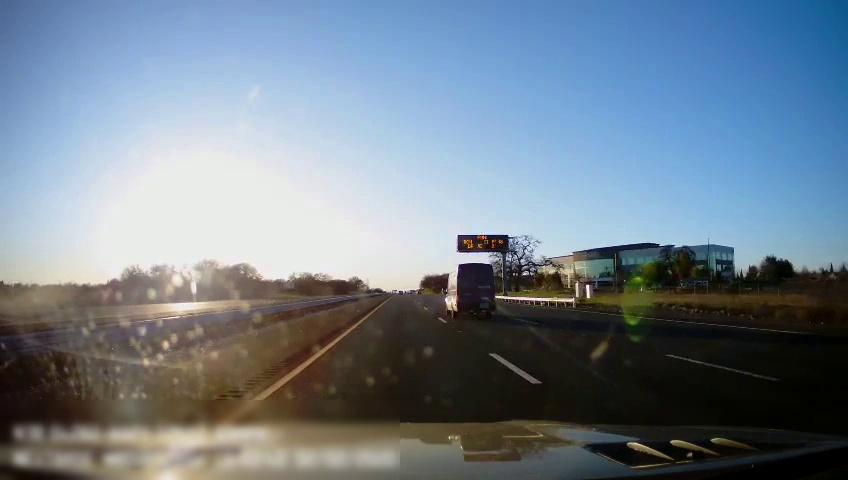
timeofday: Day
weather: Sunny
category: Drivable Space
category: Drivable Space
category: Vehicles | Truck
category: Lanes | Current Lane
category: Lanes | Current Lane
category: Lanes | Alternate Lane
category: Lanes | Alternate Lane